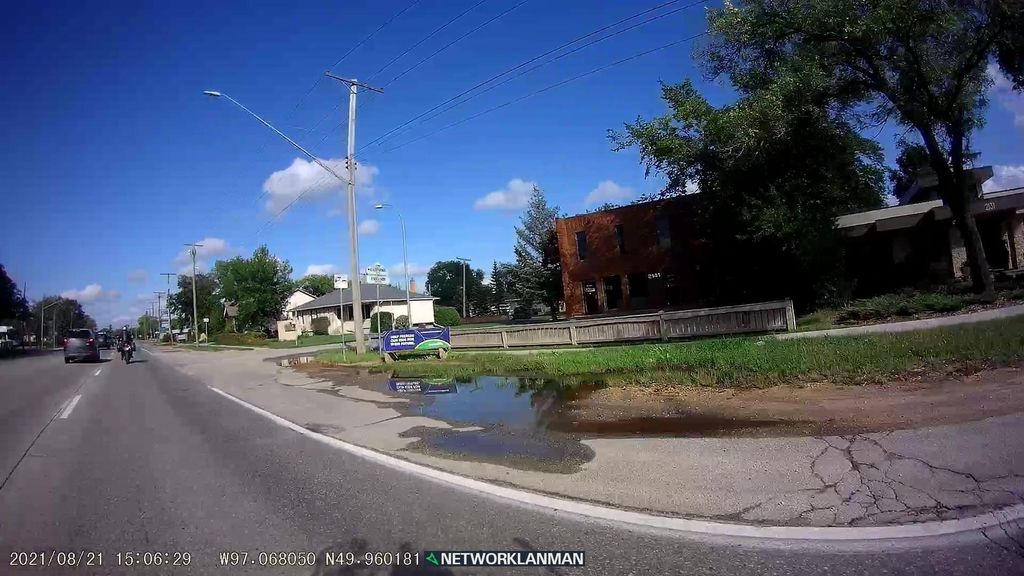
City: winnipeg